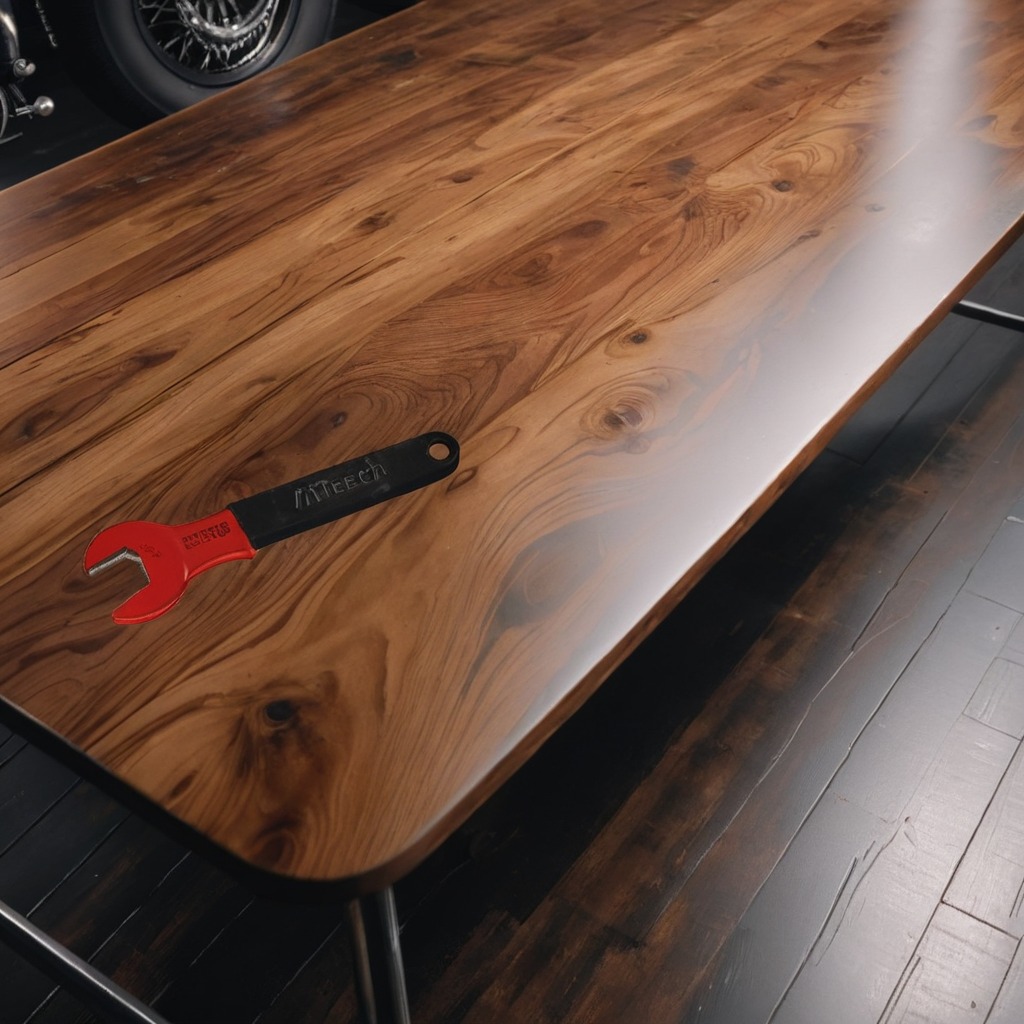
An wrench is lying on the wooden table.